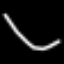
Label: leaf